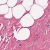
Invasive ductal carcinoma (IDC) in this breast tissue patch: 0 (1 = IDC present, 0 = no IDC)